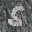
Label: 5